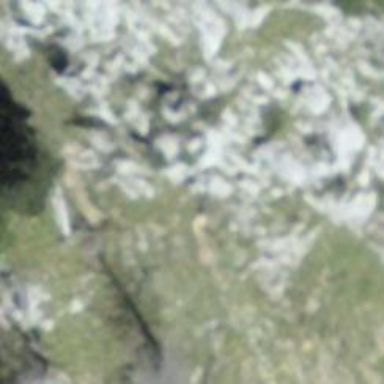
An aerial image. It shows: Natural cliff.